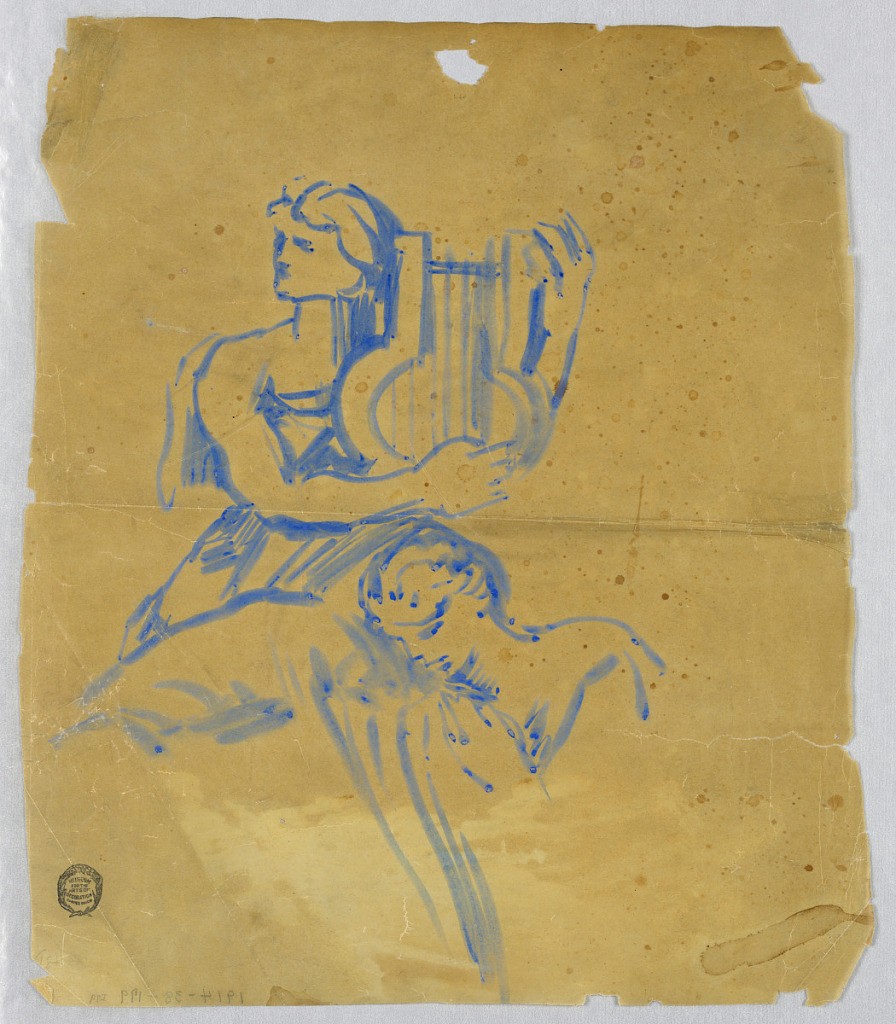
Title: Sketch of Two Angels
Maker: Francis Augustus Lathrop, American, 1849–1909
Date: ca. 1895
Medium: Brush and blue watercolor on tracing paper
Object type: Drawing
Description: Two figures center. One above with a harp, looks out to the left. One below looks down to the left.